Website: crate-barrel
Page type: billing-address
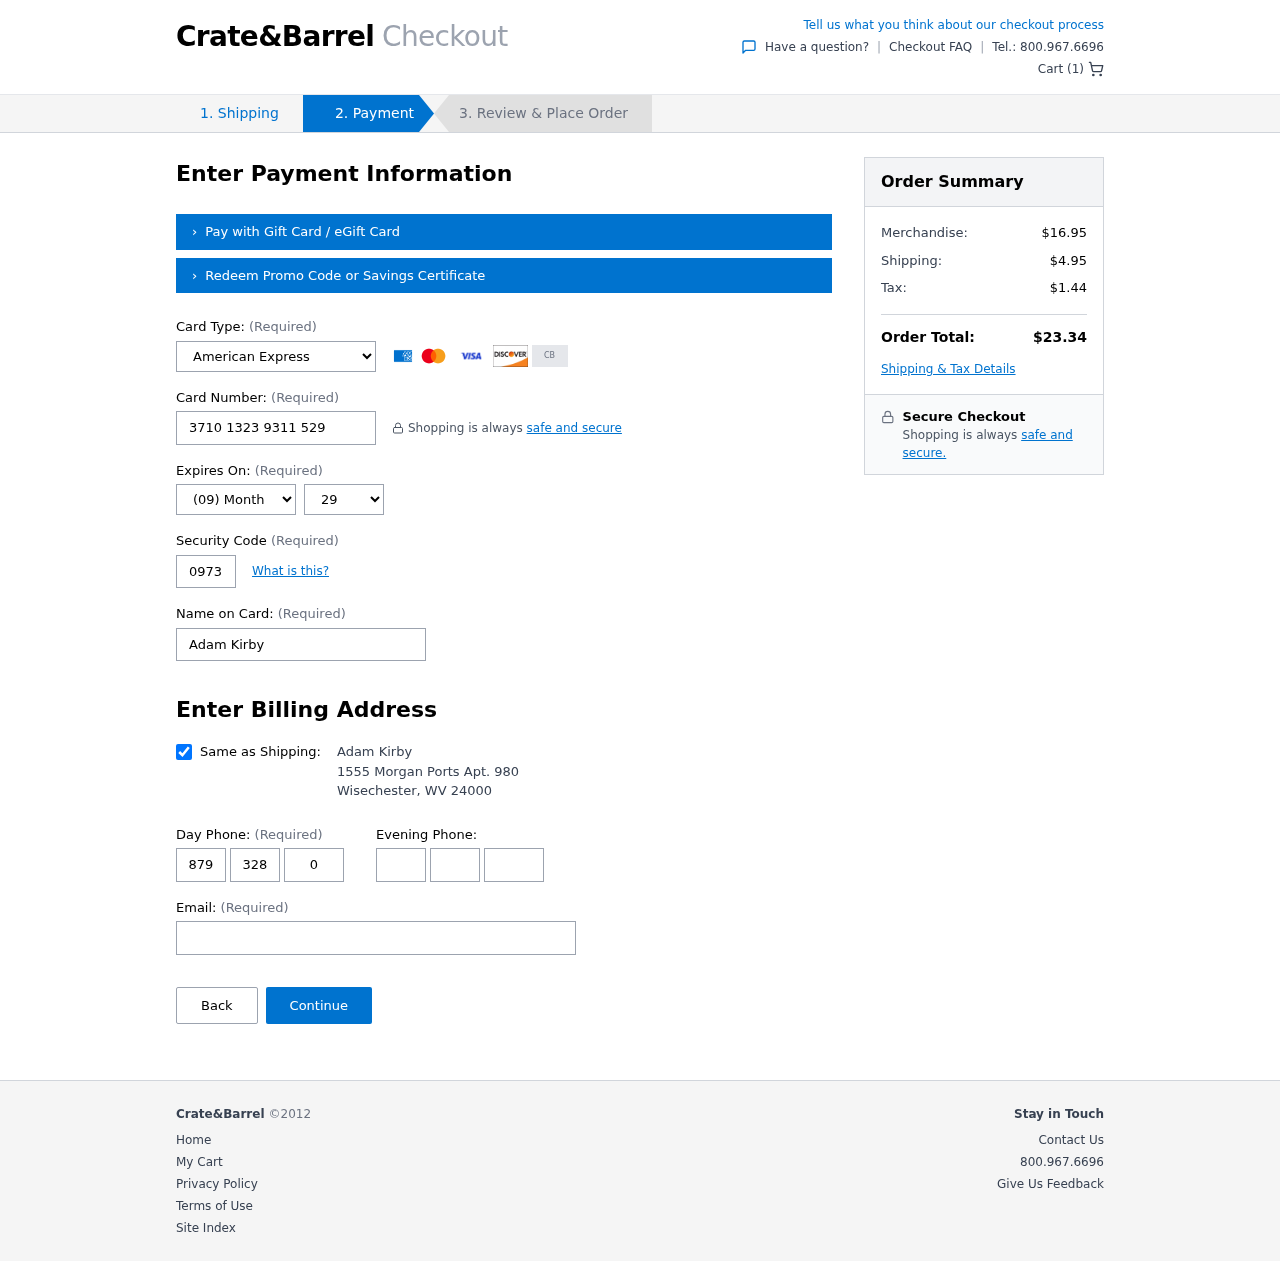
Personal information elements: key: PII_CARD_CVV
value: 0973
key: PII_CARD_EXPIRY_MONTH
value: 09
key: PII_CARD_EXPIRY_YEAR
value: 29
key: PII_CARD_NUMBER
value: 3710 1323 9311 529
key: PII_CARD_TYPE
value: American Express
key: PII_CITY
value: Wisechester
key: PII_EMAIL
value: adam_kirby@gmail.com
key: PII_FULLNAME
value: Adam Kirby
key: PII_PHONE_AREA
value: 879
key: PII_PHONE_PREFIX
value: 328
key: PII_PHONE_SUFFIX
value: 0491
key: PII_POSTCODE
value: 24000
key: PII_STATE_ABBR
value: WV
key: PII_STREET
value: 1555 Morgan Ports Apt. 980
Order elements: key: ORDER_NUM_ITEMS
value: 1
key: ORDER_SUBTOTAL
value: $16.95
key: ORDER_SHIPPING_COST
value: $4.95
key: ORDER_TAX
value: $1.44
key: ORDER_TOTAL
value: $23.34